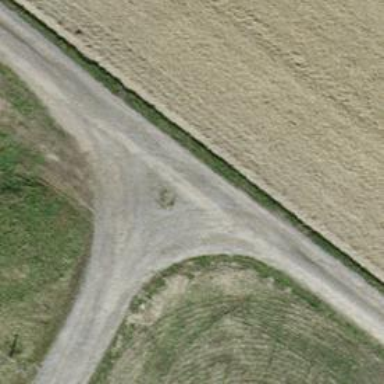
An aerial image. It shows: Track with pebblestone surface. The track type is grade2.